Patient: sex F, age 60
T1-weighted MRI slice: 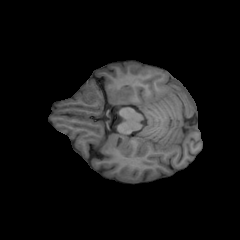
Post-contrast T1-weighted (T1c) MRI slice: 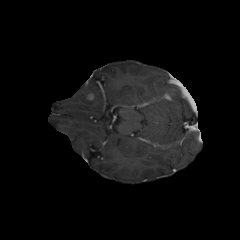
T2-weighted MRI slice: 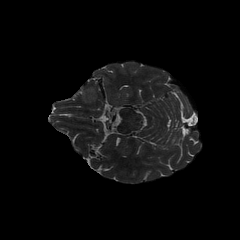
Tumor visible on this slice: yes
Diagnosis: Glioblastoma, IDH-wildtype
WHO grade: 4